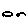
Label: cloud